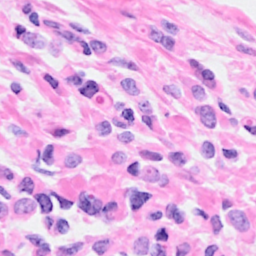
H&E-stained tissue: Breast